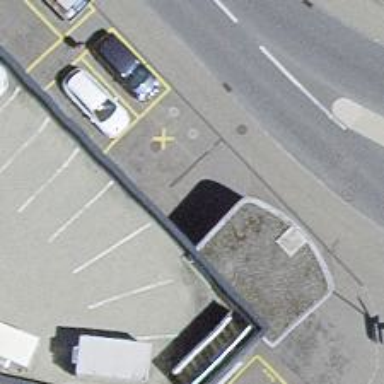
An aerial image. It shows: Fuel station.